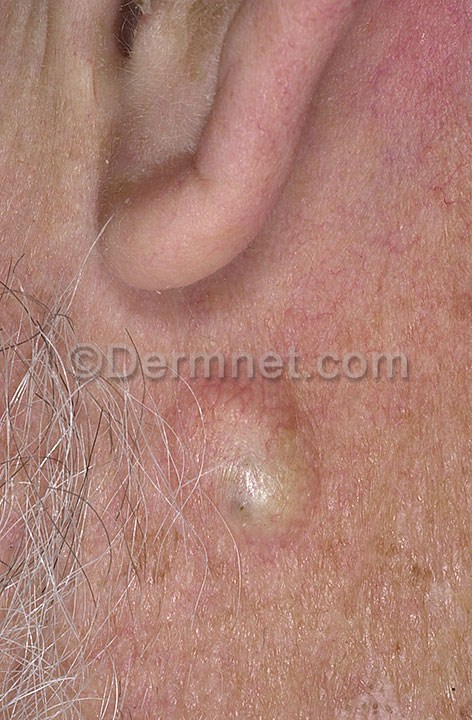
Disease: Seborrheic Keratoses and other Benign Tumors